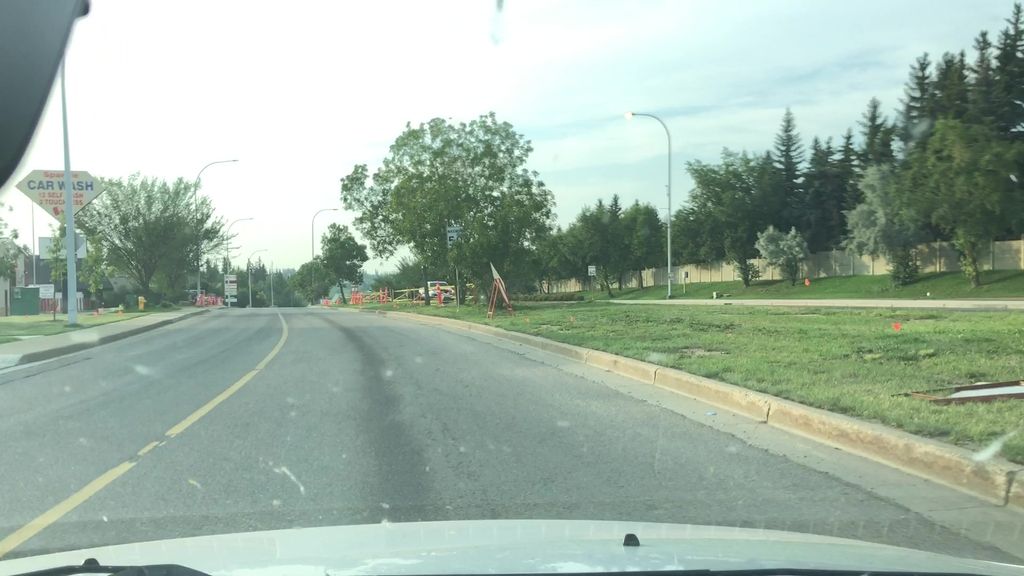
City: edmonton